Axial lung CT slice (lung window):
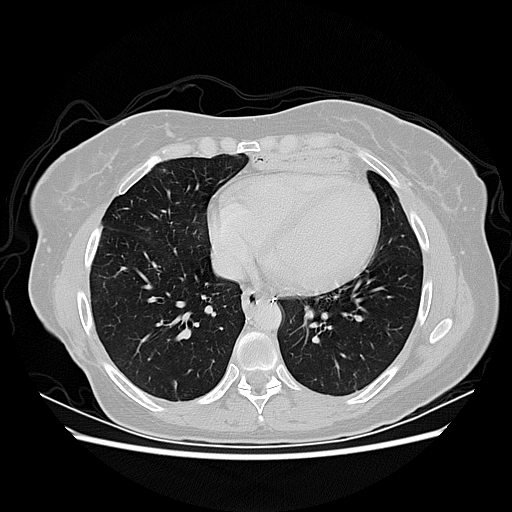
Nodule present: no